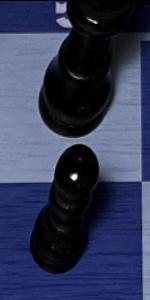
Label: Pawn_Black